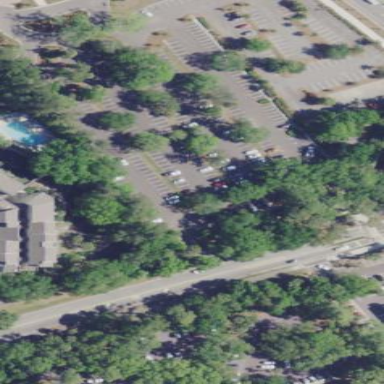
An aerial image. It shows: Parking area with asphalt surface.